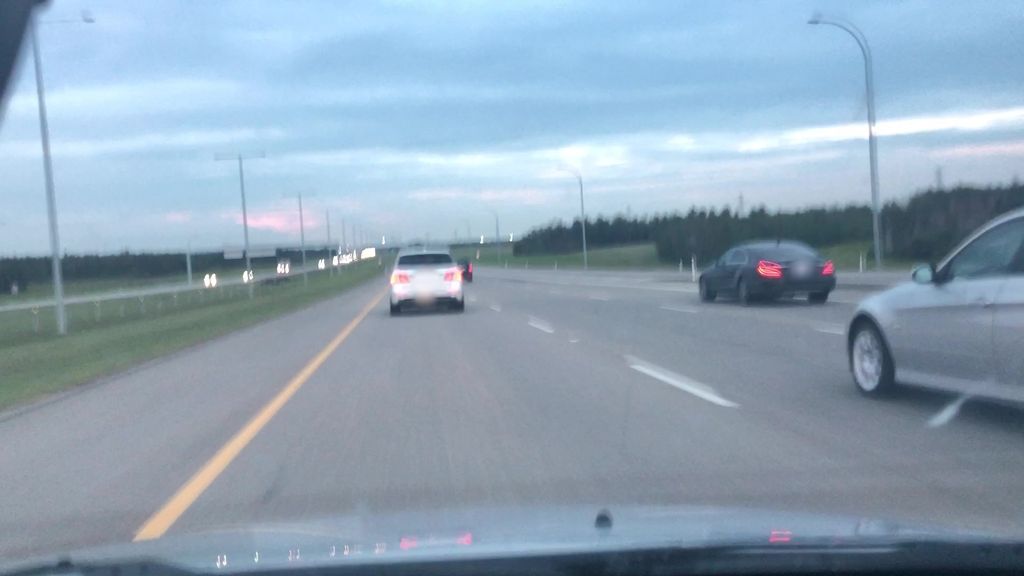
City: edmonton